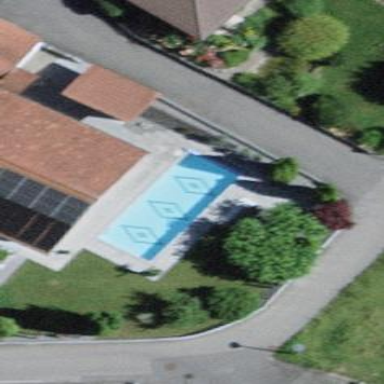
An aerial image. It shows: Swimming pool located in leisure land.